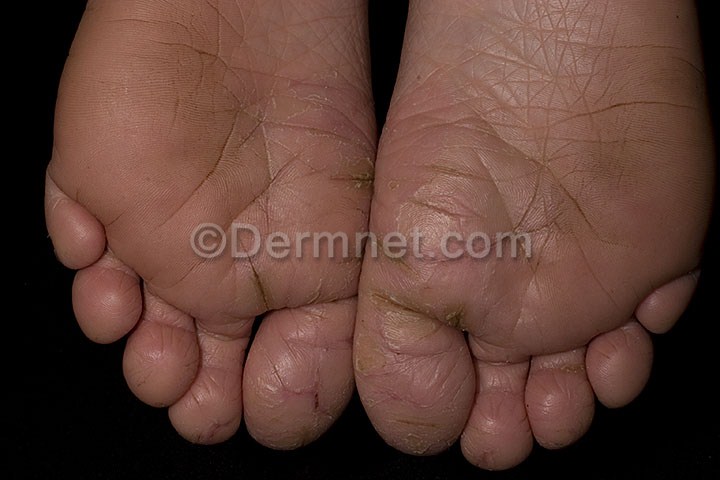
Disease: Atopic Dermatitis Photos